Brain MRI, t1w sequence, axial 2D slice.
Patient: age 18, sex F, weight 95 kg, height 1.95 m
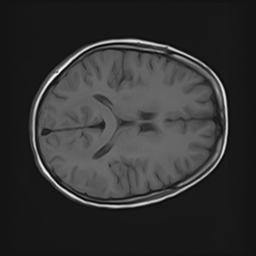